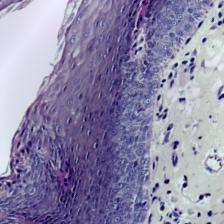
Diagnosis: Normal